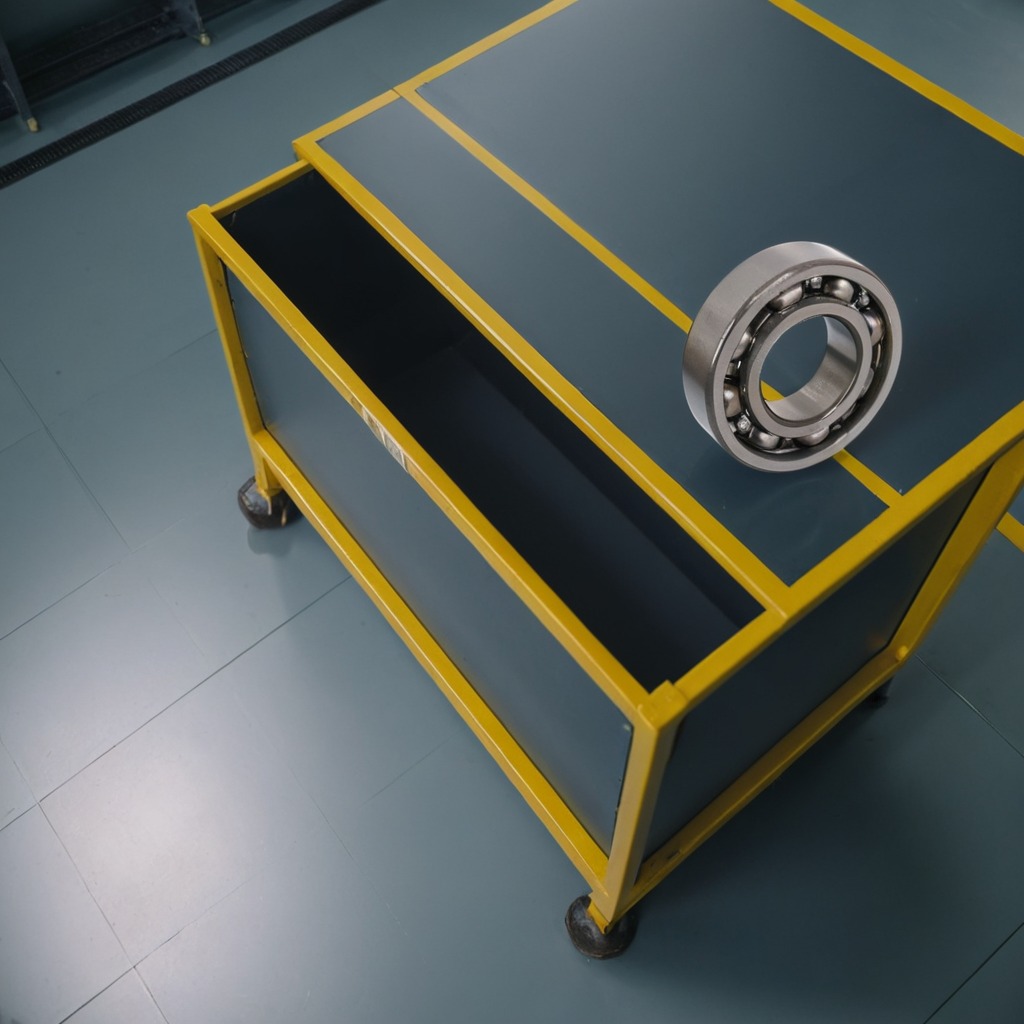
A metal ball bearing lies on the toolbox surface.